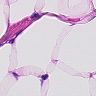
Metastatic tissue present: no